Question: I'm using OpenCart ecommerce, and I would like to see in the index of ecommerce the total number of products
I do not have (for now) access to the db opencart, so to understand what is the structure of the db I have referred to this image

And this is an example of a query that I'm trying to use to display the total number of products (the result is obviously not what I expect)
'''
//Test Count Product
//$query_test = $db->query("SELECT " . DB_PREFIX . "product_description.name FROM " . DB_PREFIX . "product INNER JOIN " . DB_PREFIX . "product_description ON " . DB_PREFIX . "product.product_id = " . DB_PREFIX . "product_description.product_id");
$query_test = $db->query("SELECT * FROM " . DB_PREFIX . "product");
$count_test = 0;
foreach ($query_test as $row) {
$count_test++;
}
echo $count_test;
'''
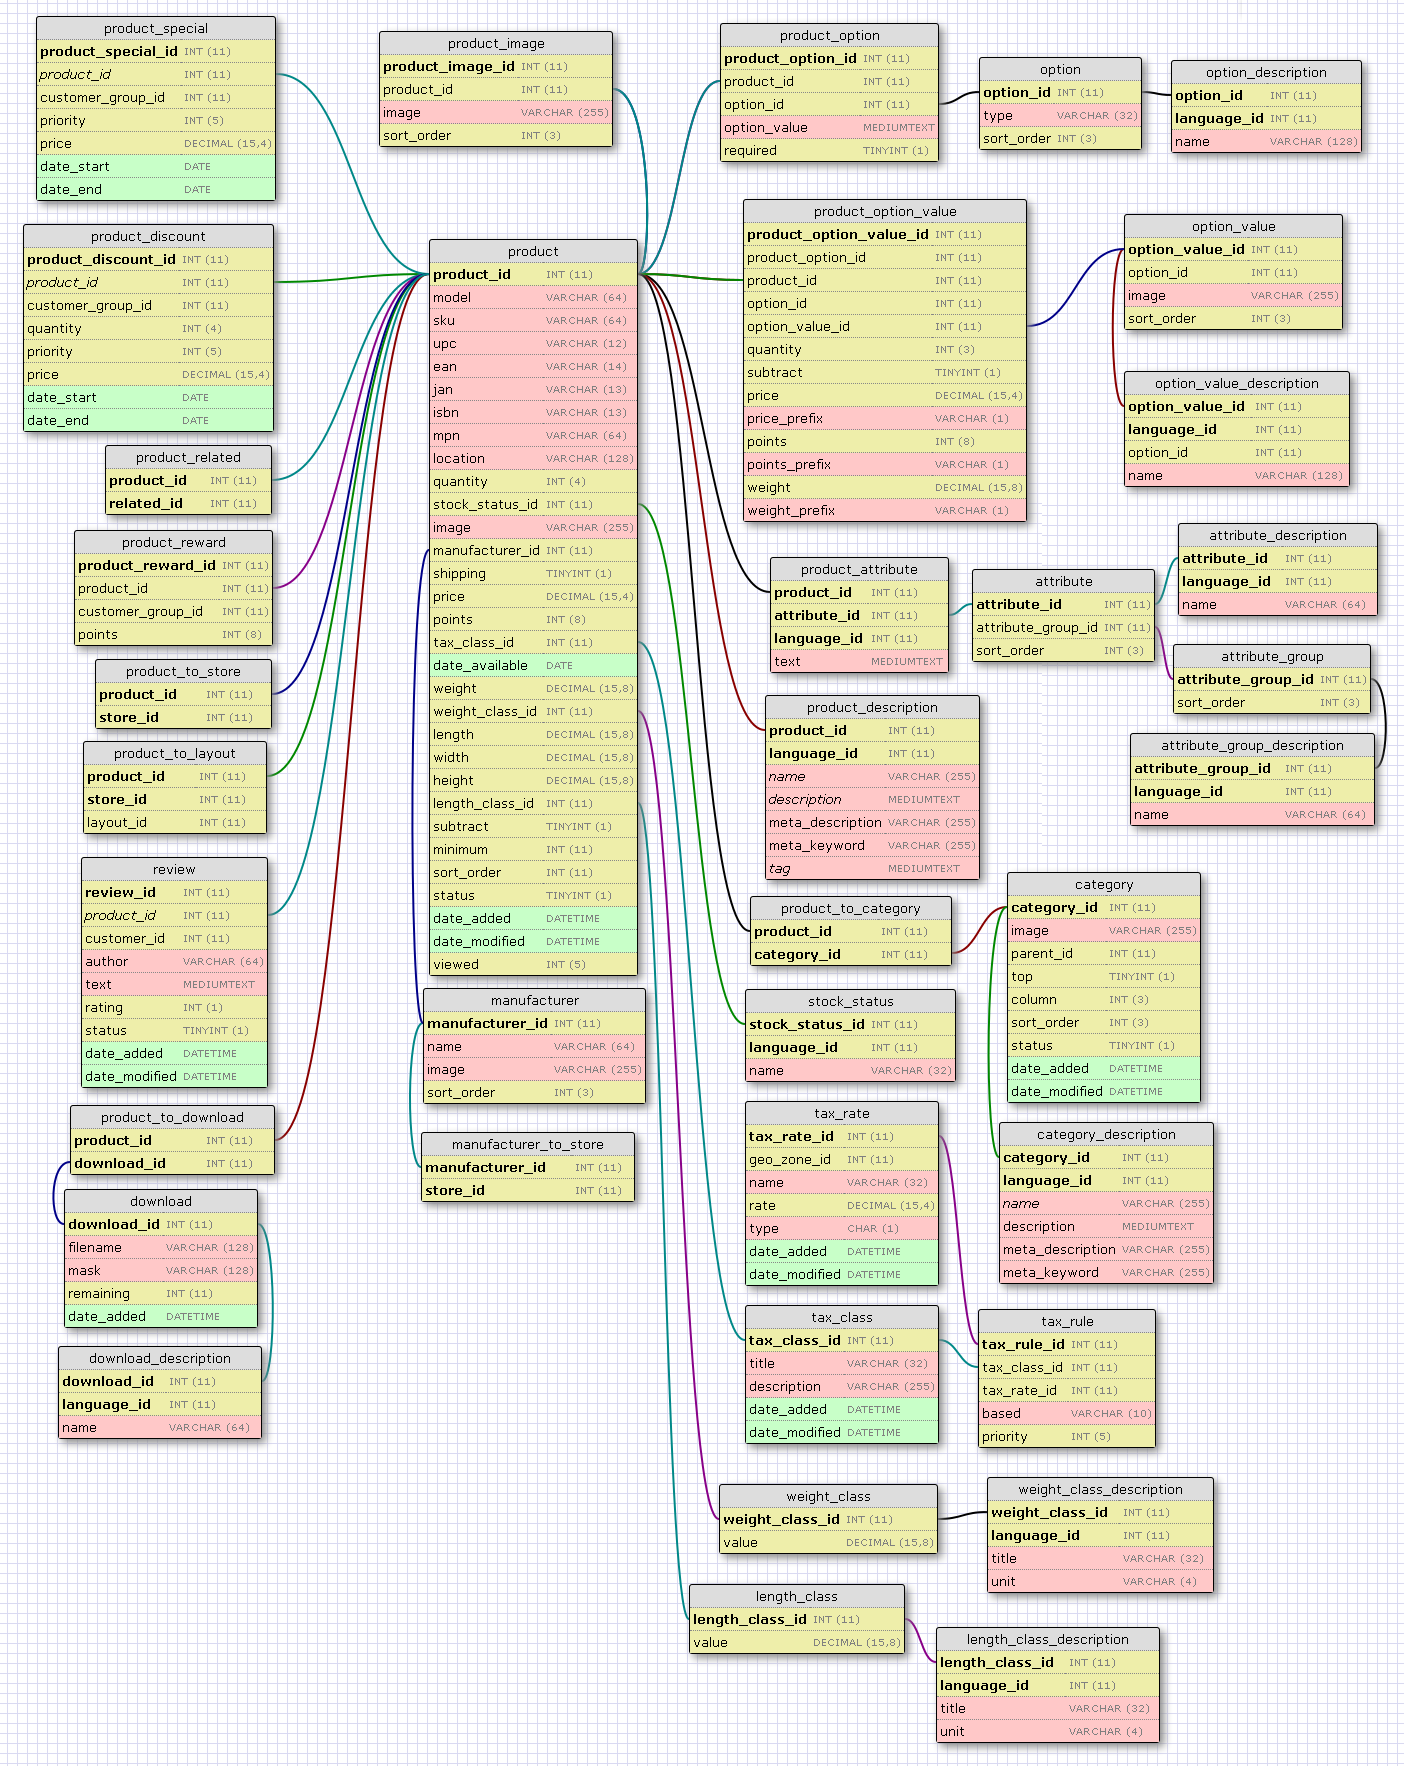
Answer: Try this:
'''
$query = $db->query("SELECT COUNT(*) AS total FROM ".DB_PREFIX."product");
echo $query->row['total'];
'''